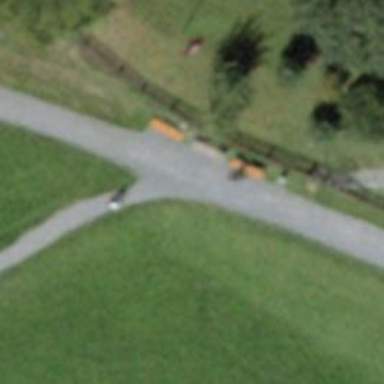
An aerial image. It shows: Compacted path road.